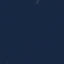
Land use / land cover class: SeaLake